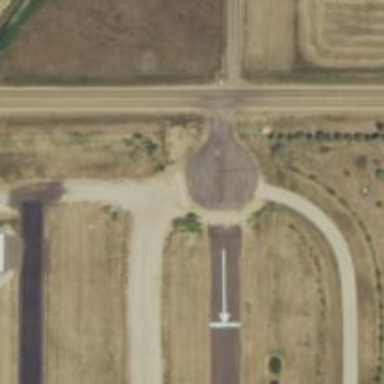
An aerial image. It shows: View of taxiway at the airport.